Interaction volume radius: 10 \u00c5
Interaction volume height: 10 \u00c5
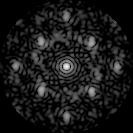
Disorder parameter: 0.3911